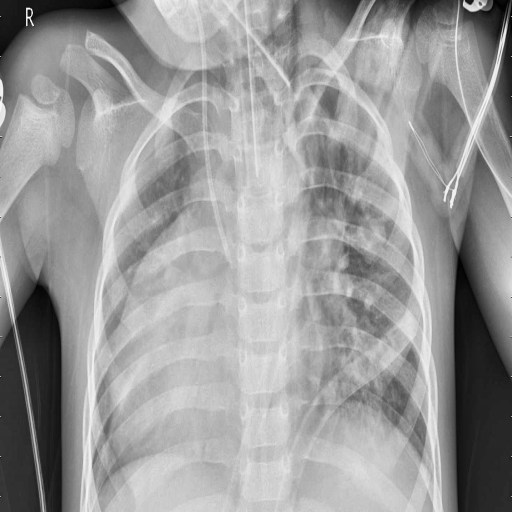
Finding: PNEUMONIA